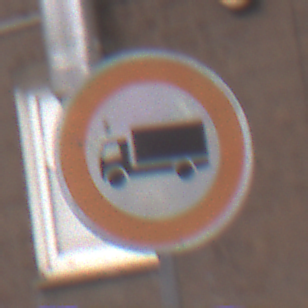
Verkehrszeichen: VerbotFuerKraftfahrzeugeUeberDreiKommaFuenfTonnen
Umgebung: Outdoor, Urban
Tageszeit: MorningAfternoon
Wetter: Overcast
Licht: Natural
Jahreszeit: NotSpecified
Kontrast: LowContrast